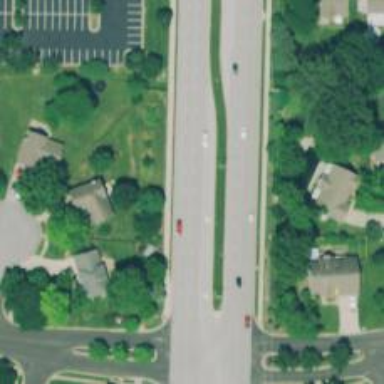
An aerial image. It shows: Road with dash markings.